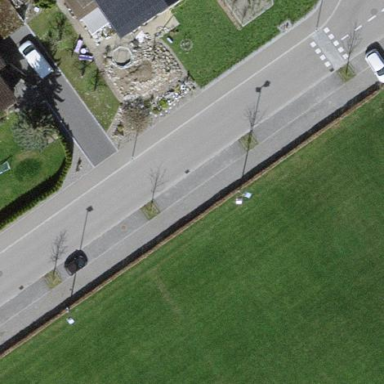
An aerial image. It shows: Street side parking area.